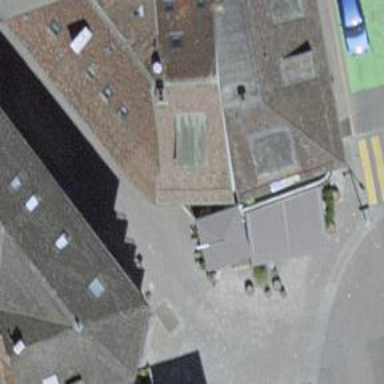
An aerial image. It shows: Restaurant.